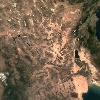
Label: land